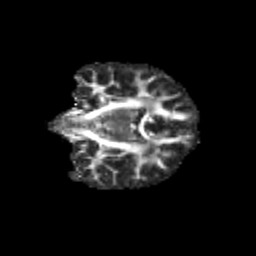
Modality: FA
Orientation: coronal
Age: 11
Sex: female
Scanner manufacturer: siemens
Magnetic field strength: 3 T
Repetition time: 3.8 s
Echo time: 0.07 s